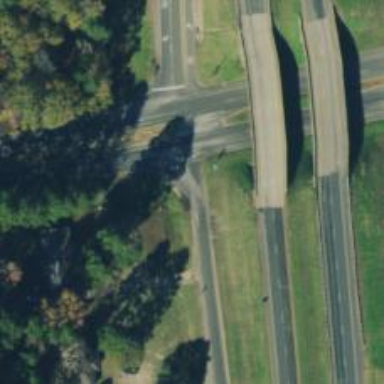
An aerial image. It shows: Trunk link highway with asphalt surface.